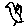
Label: bird